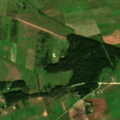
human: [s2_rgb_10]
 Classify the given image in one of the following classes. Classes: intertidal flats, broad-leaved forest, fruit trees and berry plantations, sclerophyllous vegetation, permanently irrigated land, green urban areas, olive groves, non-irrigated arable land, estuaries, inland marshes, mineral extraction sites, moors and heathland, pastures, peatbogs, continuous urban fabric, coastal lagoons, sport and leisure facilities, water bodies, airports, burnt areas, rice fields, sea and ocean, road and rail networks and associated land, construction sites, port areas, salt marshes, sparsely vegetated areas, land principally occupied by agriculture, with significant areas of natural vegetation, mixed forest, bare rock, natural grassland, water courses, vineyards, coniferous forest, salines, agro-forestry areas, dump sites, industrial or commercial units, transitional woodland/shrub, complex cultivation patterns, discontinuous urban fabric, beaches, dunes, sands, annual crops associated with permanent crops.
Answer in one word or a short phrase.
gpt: non-irrigated arable land, complex cultivation patterns, coniferous forest